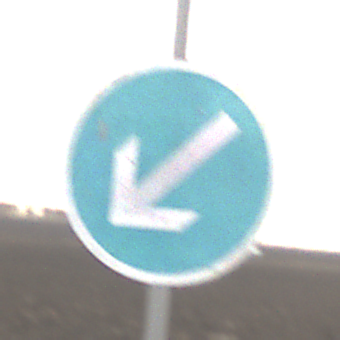
Verkehrszeichen: VorgeschriebeneVorbeifahrtLinks
Umgebung: Outdoor, Nature
Tageszeit: MorningAfternoon
Wetter: Overcast
Licht: Natural
Jahreszeit: NotSpecified
Kontrast: LowContrast